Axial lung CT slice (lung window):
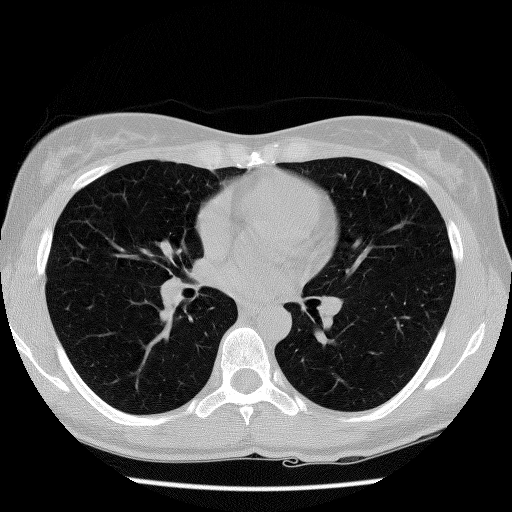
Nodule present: no